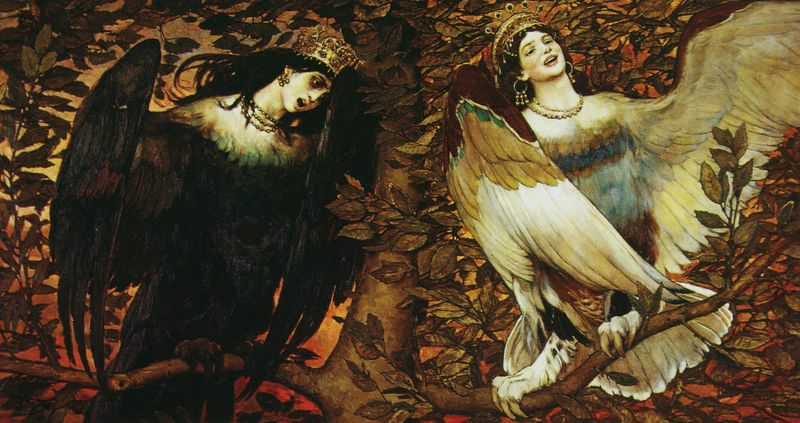
Titel: Sirin und Alkonost (Das Lied der Trauer und der Freude)
Künstler: Viktor Michajlowitsch Wasnetsow
Standort: Moskau
Institution: Tretjakow-Galerie
Schlagwörter: adler, baum, blau, blätter, feder, flügel, gemälde, himmel, körper, laub, schatten, vogel, weiß, bäume, frauen, gelb, grün, sitzen, äste, braun, frau, haar, licht, mund, ohrring, orange, schmuck, schwarz, rot, tier, gesichter, böse, federn, gefieder, mensch, ast, stamm, vögel, gold, haare, ohrringe, blatt, gesang, sängerin, sängerinnen, krone, traurig, wald, schwanz, warm, kette, jugendstil, halskette, lachen, weinen, hocken, ketten, krallen, singen, gut, laubwerk, metamorphose, mythos, verwandlung, wesen, präraffaeliten, kralle, schrei, mystik, zwitter, kronen, krähe, fabeltier, mythisch, träne, astwerk, tag und nacht, mytisch, fraeun, gezwitscher, lorbeerbaum, vogel der nacht